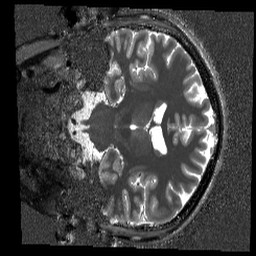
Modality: T1w
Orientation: coronal